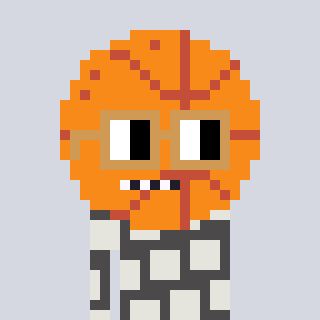
a pixel art character with square brown glasses, a basketball-shaped head and a grayscale-colored body on a cool background